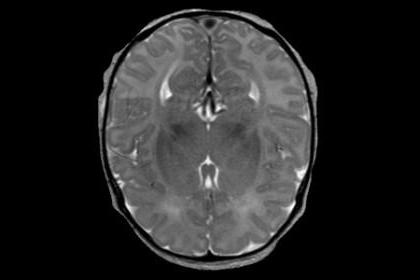
Label: notumor